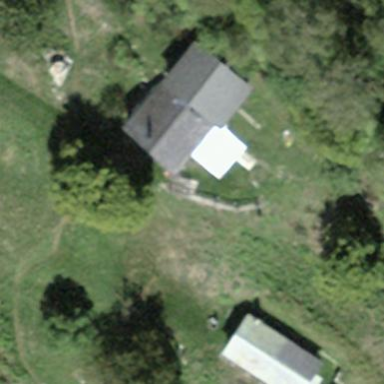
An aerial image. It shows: Simple and straightforward house.